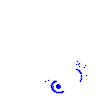
Particle: pion